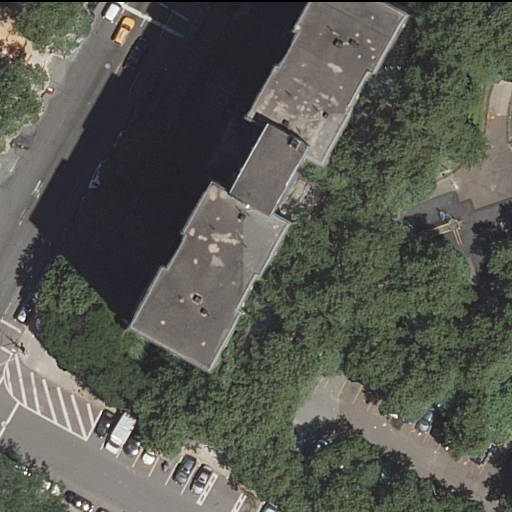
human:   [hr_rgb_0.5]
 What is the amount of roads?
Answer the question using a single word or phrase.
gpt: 6

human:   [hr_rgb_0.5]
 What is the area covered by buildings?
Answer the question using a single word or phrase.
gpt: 1296m2

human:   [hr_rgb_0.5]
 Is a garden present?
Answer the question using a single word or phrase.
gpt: yes

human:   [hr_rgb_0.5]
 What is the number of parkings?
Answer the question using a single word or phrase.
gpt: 1

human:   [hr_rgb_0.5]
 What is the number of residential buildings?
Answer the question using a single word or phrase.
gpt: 1

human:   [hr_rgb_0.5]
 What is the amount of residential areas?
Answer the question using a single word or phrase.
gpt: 1

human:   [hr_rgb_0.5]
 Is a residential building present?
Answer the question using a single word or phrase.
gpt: yes

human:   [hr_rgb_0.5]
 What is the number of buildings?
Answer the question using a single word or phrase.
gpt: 1

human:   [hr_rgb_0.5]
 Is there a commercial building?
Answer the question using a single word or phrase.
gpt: no

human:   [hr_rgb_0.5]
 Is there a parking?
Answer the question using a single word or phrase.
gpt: yes

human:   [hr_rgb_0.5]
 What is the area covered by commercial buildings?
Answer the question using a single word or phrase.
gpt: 0m2

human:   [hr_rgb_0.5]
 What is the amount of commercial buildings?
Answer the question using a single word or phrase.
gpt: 0

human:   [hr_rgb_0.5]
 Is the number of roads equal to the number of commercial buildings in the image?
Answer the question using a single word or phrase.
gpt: no

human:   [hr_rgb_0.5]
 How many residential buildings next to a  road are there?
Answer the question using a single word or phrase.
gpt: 1

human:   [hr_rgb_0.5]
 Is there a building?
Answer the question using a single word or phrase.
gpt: yes

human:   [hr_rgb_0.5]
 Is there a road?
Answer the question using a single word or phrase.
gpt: yes

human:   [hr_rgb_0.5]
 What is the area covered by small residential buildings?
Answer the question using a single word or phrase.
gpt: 0m2

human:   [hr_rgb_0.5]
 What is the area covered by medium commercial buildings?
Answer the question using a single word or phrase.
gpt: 0m2

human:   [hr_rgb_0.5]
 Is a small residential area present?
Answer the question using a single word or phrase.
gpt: no

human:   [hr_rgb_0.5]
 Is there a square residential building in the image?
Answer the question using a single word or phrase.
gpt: no

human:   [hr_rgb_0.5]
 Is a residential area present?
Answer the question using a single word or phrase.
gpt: yes

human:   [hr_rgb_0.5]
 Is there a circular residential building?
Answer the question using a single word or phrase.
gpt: no

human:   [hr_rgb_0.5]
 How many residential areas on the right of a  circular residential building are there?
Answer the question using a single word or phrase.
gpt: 0

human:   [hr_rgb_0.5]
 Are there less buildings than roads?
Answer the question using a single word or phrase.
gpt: yes

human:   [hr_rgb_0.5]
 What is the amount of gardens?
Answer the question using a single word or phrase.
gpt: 1

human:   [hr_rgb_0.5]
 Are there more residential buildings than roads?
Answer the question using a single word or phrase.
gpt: no

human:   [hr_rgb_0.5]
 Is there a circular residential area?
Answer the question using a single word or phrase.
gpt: no

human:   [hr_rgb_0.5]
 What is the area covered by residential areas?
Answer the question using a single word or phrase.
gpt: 9625m2

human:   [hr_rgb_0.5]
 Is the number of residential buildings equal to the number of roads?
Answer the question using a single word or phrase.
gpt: no

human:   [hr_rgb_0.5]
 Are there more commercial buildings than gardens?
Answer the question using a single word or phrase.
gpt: no

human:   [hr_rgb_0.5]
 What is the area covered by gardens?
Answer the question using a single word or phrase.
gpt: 3m2

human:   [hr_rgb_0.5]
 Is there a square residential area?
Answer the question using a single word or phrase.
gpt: no

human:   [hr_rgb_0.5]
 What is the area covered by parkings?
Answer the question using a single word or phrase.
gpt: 1218m2

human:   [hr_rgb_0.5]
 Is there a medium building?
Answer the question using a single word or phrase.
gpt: no

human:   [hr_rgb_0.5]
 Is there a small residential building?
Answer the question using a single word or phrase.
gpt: no

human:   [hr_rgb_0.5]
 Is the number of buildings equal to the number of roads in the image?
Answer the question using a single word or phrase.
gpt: no

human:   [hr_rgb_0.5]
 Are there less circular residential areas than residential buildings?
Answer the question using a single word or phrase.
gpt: yes

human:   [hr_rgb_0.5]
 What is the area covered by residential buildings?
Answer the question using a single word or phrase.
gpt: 1296m2

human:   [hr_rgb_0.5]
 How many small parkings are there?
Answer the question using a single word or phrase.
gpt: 0

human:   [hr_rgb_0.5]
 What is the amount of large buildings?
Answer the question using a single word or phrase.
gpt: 1

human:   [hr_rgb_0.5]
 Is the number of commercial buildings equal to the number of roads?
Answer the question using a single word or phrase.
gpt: no

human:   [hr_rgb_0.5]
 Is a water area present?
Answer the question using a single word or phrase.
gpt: no

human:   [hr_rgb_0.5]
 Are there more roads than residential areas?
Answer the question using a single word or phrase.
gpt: yes

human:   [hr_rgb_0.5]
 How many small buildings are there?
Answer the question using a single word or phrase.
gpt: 0

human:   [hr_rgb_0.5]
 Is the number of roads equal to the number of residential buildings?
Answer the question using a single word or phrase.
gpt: no

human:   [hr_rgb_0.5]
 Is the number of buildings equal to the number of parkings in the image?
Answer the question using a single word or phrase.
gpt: yes

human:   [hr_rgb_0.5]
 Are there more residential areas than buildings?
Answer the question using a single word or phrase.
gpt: no

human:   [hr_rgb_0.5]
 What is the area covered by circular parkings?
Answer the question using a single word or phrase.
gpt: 0m2

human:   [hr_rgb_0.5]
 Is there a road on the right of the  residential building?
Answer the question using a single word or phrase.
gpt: yes

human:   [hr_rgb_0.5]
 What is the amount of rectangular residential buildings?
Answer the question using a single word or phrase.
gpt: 0

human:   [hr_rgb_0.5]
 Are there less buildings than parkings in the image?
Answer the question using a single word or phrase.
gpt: no

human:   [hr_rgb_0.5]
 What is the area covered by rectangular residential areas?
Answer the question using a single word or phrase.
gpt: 9625m2

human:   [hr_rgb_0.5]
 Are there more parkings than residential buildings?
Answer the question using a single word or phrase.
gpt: no

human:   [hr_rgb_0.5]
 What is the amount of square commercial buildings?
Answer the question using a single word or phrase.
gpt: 0

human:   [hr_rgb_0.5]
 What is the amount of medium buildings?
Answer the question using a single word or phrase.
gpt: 0

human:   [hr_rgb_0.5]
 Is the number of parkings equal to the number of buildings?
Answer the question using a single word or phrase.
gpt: yes

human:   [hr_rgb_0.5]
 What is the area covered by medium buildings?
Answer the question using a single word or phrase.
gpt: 0m2

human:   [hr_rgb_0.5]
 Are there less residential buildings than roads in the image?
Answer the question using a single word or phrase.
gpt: yes

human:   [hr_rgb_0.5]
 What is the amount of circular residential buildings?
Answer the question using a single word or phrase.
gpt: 0

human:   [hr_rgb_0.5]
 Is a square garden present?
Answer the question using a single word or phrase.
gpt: no

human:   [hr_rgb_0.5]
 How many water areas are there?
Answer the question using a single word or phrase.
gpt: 0

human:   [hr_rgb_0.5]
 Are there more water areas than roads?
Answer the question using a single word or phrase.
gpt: no

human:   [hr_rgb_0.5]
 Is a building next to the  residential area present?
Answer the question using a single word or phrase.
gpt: yes

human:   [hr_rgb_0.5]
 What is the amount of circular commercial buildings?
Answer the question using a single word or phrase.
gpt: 0